Question: I've disabled the crash reporter on iOS so I don't get a dialog when the app crashes, but when I next open the app I get the following dialog.

Does anyone have any idea how to stop this dialog from appearing?
It's causing a problem because I'm calling the simulator via the command line on our build machines and this is causing the job to hang because it never gets to the actual simulator.
Any ideas on how to resolve this would be really useful.
Thanks
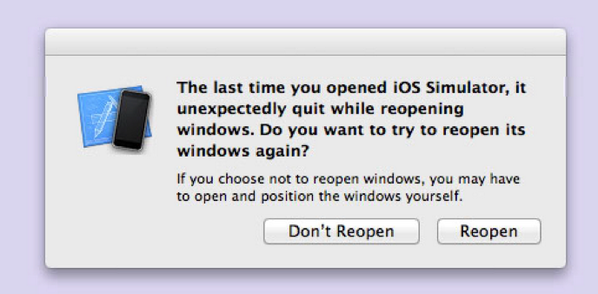
Answer: Looks like I needed to run the following to disable the save state for the emulator
'''
defaults write com.apple.iphonesimulator NSQuitAlwaysKeepsWindows -bool false
'''
I also ran the following to try and catch any other problems
'''
defaults write com.apple.dt.Xcode NSQuitAlwaysKeepsWindows -bool false
'''
At least, that seems to have worked, it's hard to track as I don't watch the build machine constantly to verify the behaviour...